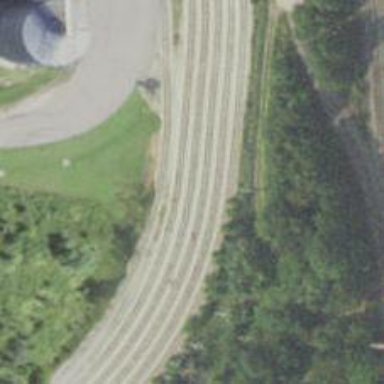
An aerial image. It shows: Rail spur service.